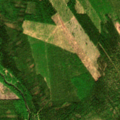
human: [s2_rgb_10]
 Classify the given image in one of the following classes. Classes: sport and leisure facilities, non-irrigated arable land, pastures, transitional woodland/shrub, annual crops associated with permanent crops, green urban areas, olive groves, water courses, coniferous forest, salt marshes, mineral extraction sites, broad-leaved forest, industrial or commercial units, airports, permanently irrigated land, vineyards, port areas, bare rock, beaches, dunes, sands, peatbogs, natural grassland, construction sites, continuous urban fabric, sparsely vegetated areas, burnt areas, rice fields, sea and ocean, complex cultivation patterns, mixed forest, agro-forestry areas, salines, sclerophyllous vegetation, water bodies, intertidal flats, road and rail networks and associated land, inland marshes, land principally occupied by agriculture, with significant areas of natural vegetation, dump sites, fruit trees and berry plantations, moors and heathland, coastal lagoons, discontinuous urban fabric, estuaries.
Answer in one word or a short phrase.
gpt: mixed forest, transitional woodland/shrub